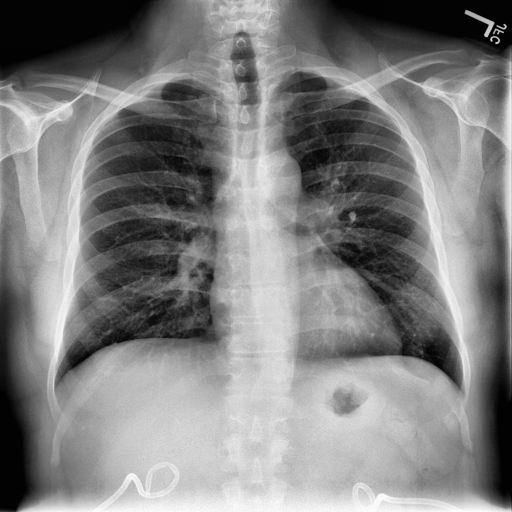
Finding: NORMAL